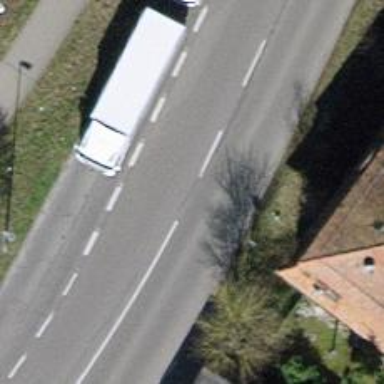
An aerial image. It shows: Public transport stop position.